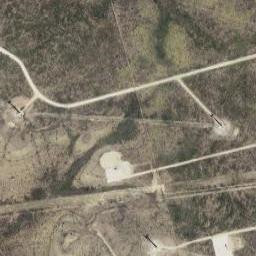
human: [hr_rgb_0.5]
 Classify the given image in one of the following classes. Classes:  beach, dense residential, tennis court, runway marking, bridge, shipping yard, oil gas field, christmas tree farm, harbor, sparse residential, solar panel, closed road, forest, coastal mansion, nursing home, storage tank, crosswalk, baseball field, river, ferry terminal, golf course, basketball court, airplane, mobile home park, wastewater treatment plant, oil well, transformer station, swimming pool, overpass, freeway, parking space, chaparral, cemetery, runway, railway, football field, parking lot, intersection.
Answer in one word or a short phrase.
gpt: oil gas field